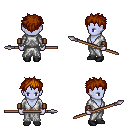
a pixel art fantasy rpg character, female body template, dark elf, purple skin, white robe, teal pants, brunette bedhead hairstyle, leather bracers, black shoes, spear, four views (front, back, left, right), 2x2 character sprite sheet, small pixel art, hard edges, no anti-aliasing